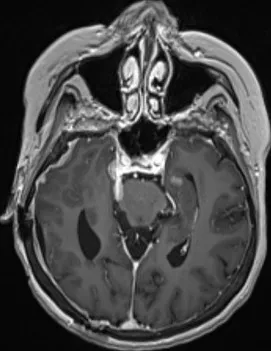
(A-D) Repeat T1-weighted MRI with contrast three years later with interval development of extensive diffuse enhancing dural nodularity, numerous avidly enhancing supratentorial and infratentorial lesions, enhancement of the bilateral trigeminal nerves, internal auditory canals, and exit wound from the surgical site into the posterior aspect of the right-sided neck musculature consistent with diffuse leptomeningeal dissemination (arrows indicate internal auditory canals).
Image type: radiology (mri)